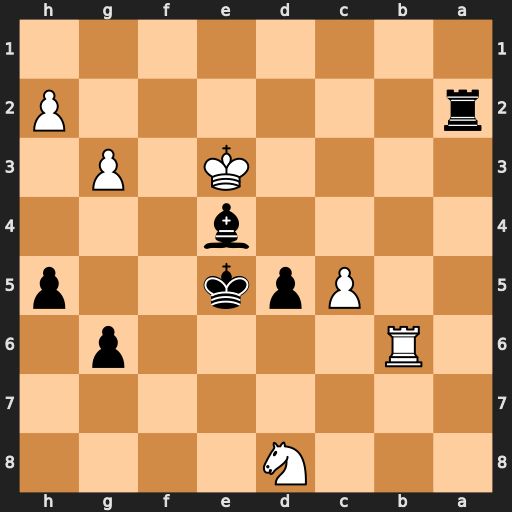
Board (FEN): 3N4/8/1R4p1/2Ppk2p/4b3/4K1P1/r6P/8
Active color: b
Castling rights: -
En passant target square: -
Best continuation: d4#